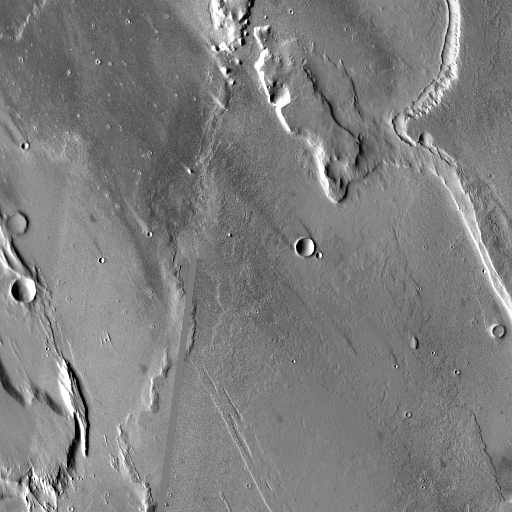
Crater classes present: Background, Other, Layered, Buried